Field crop: maize
Growth stage: 2
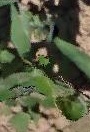
Species: maize